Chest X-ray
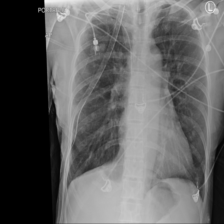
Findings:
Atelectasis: negative
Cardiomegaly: negative
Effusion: negative
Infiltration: negative
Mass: negative
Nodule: positive
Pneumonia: negative
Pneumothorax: negative
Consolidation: negative
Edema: negative
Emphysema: negative
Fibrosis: negative
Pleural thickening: negative
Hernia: negative